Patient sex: M
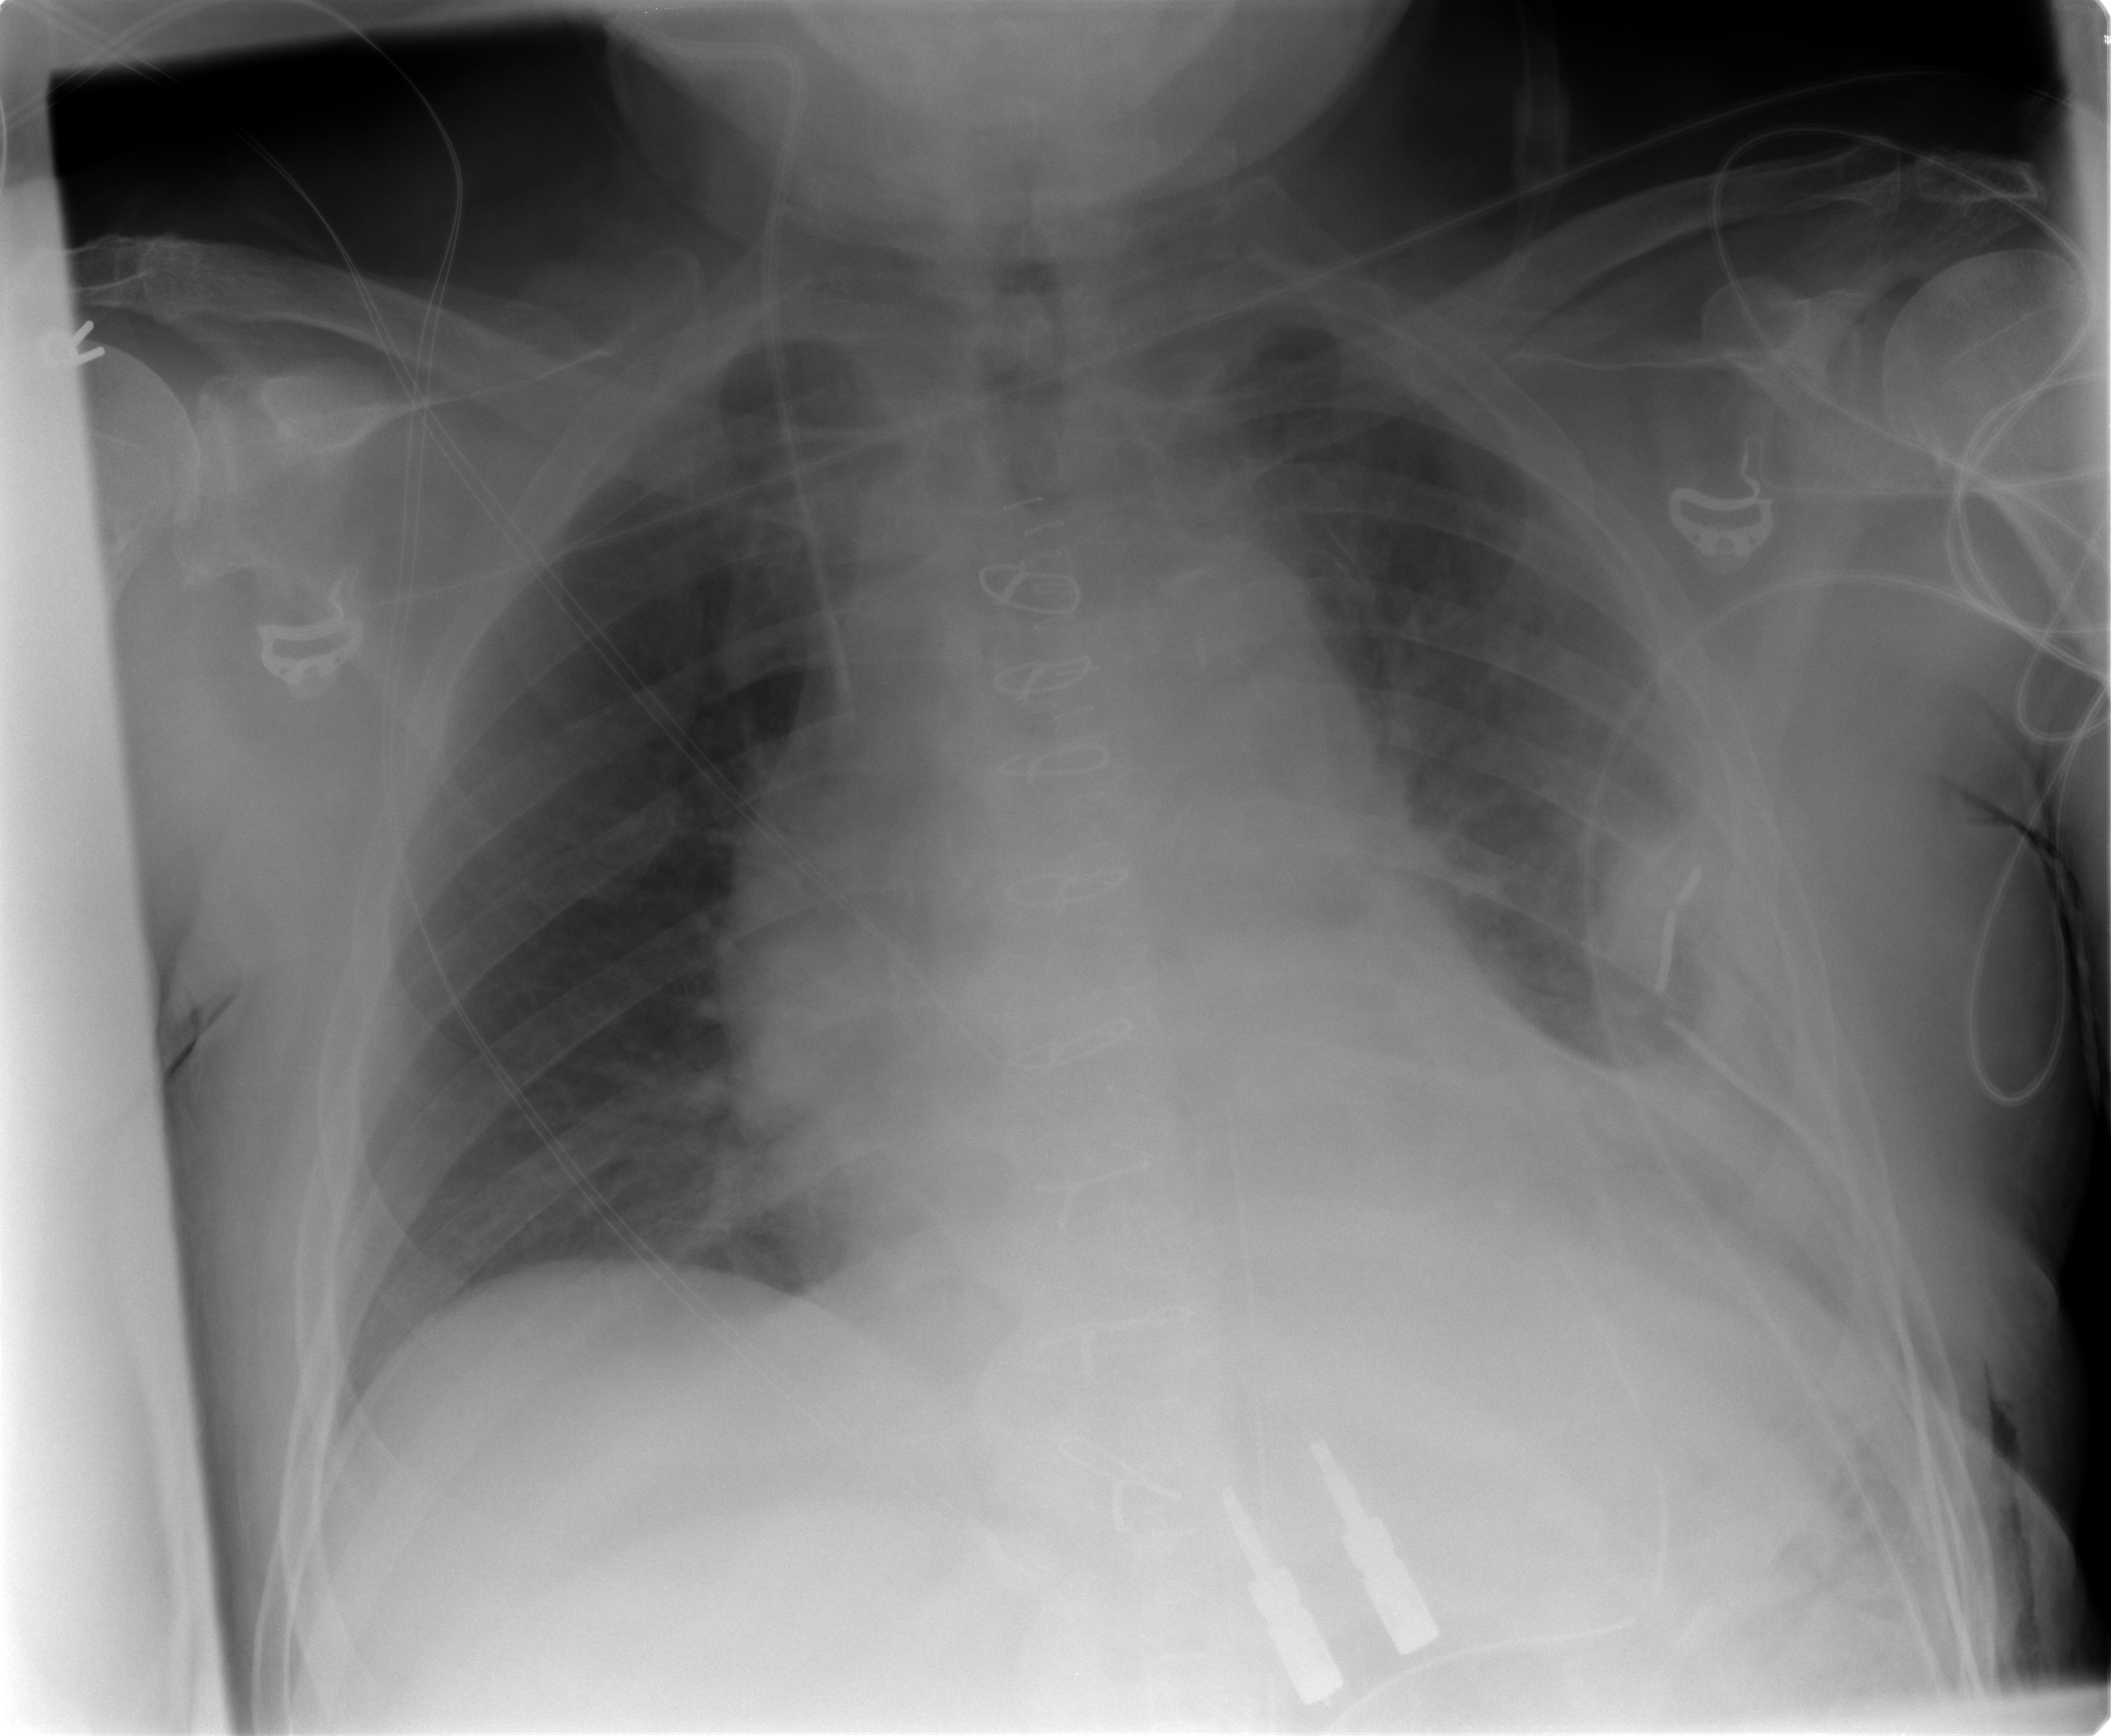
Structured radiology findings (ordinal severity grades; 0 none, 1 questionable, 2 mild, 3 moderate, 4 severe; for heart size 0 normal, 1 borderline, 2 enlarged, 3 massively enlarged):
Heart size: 2
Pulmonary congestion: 0
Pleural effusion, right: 0
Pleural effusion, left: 2
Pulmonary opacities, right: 0
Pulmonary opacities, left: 0
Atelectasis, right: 0
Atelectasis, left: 2